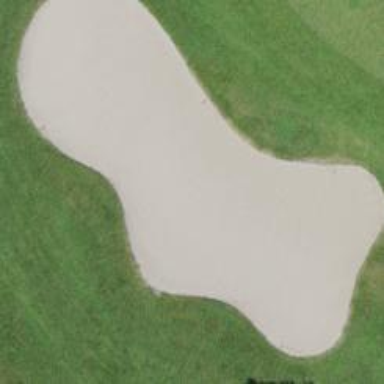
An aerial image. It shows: Golf bunker filled with sandy terrain.